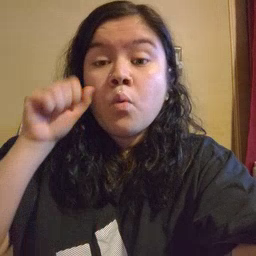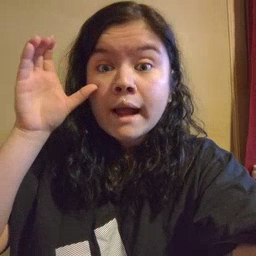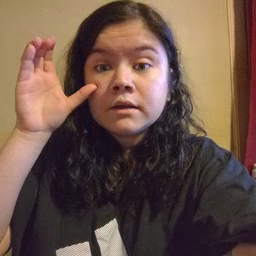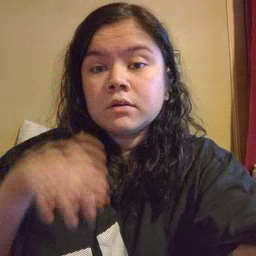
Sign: awake